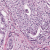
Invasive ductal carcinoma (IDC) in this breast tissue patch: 1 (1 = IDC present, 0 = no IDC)